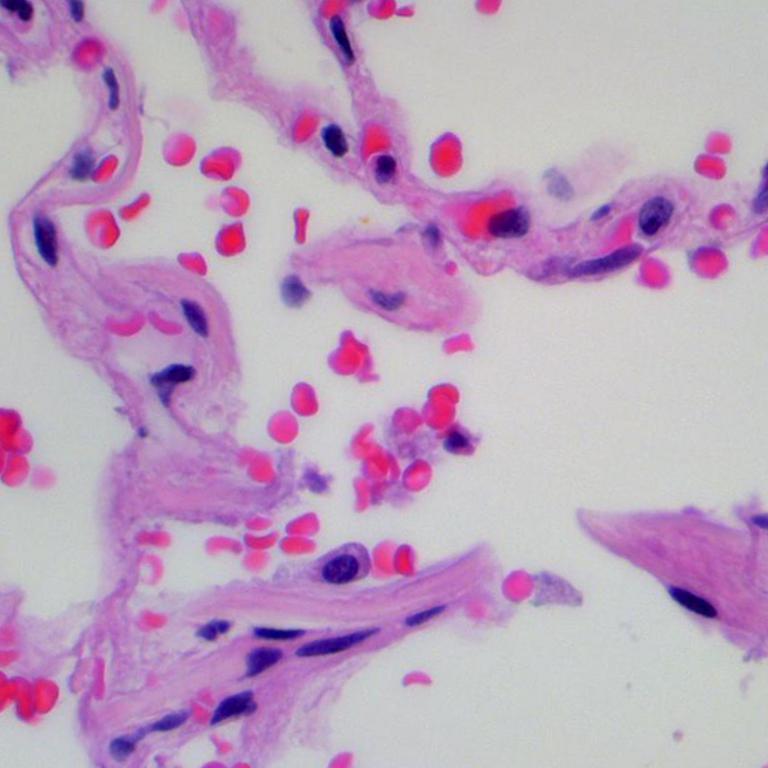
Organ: lung
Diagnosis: benign